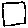
Label: square